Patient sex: M
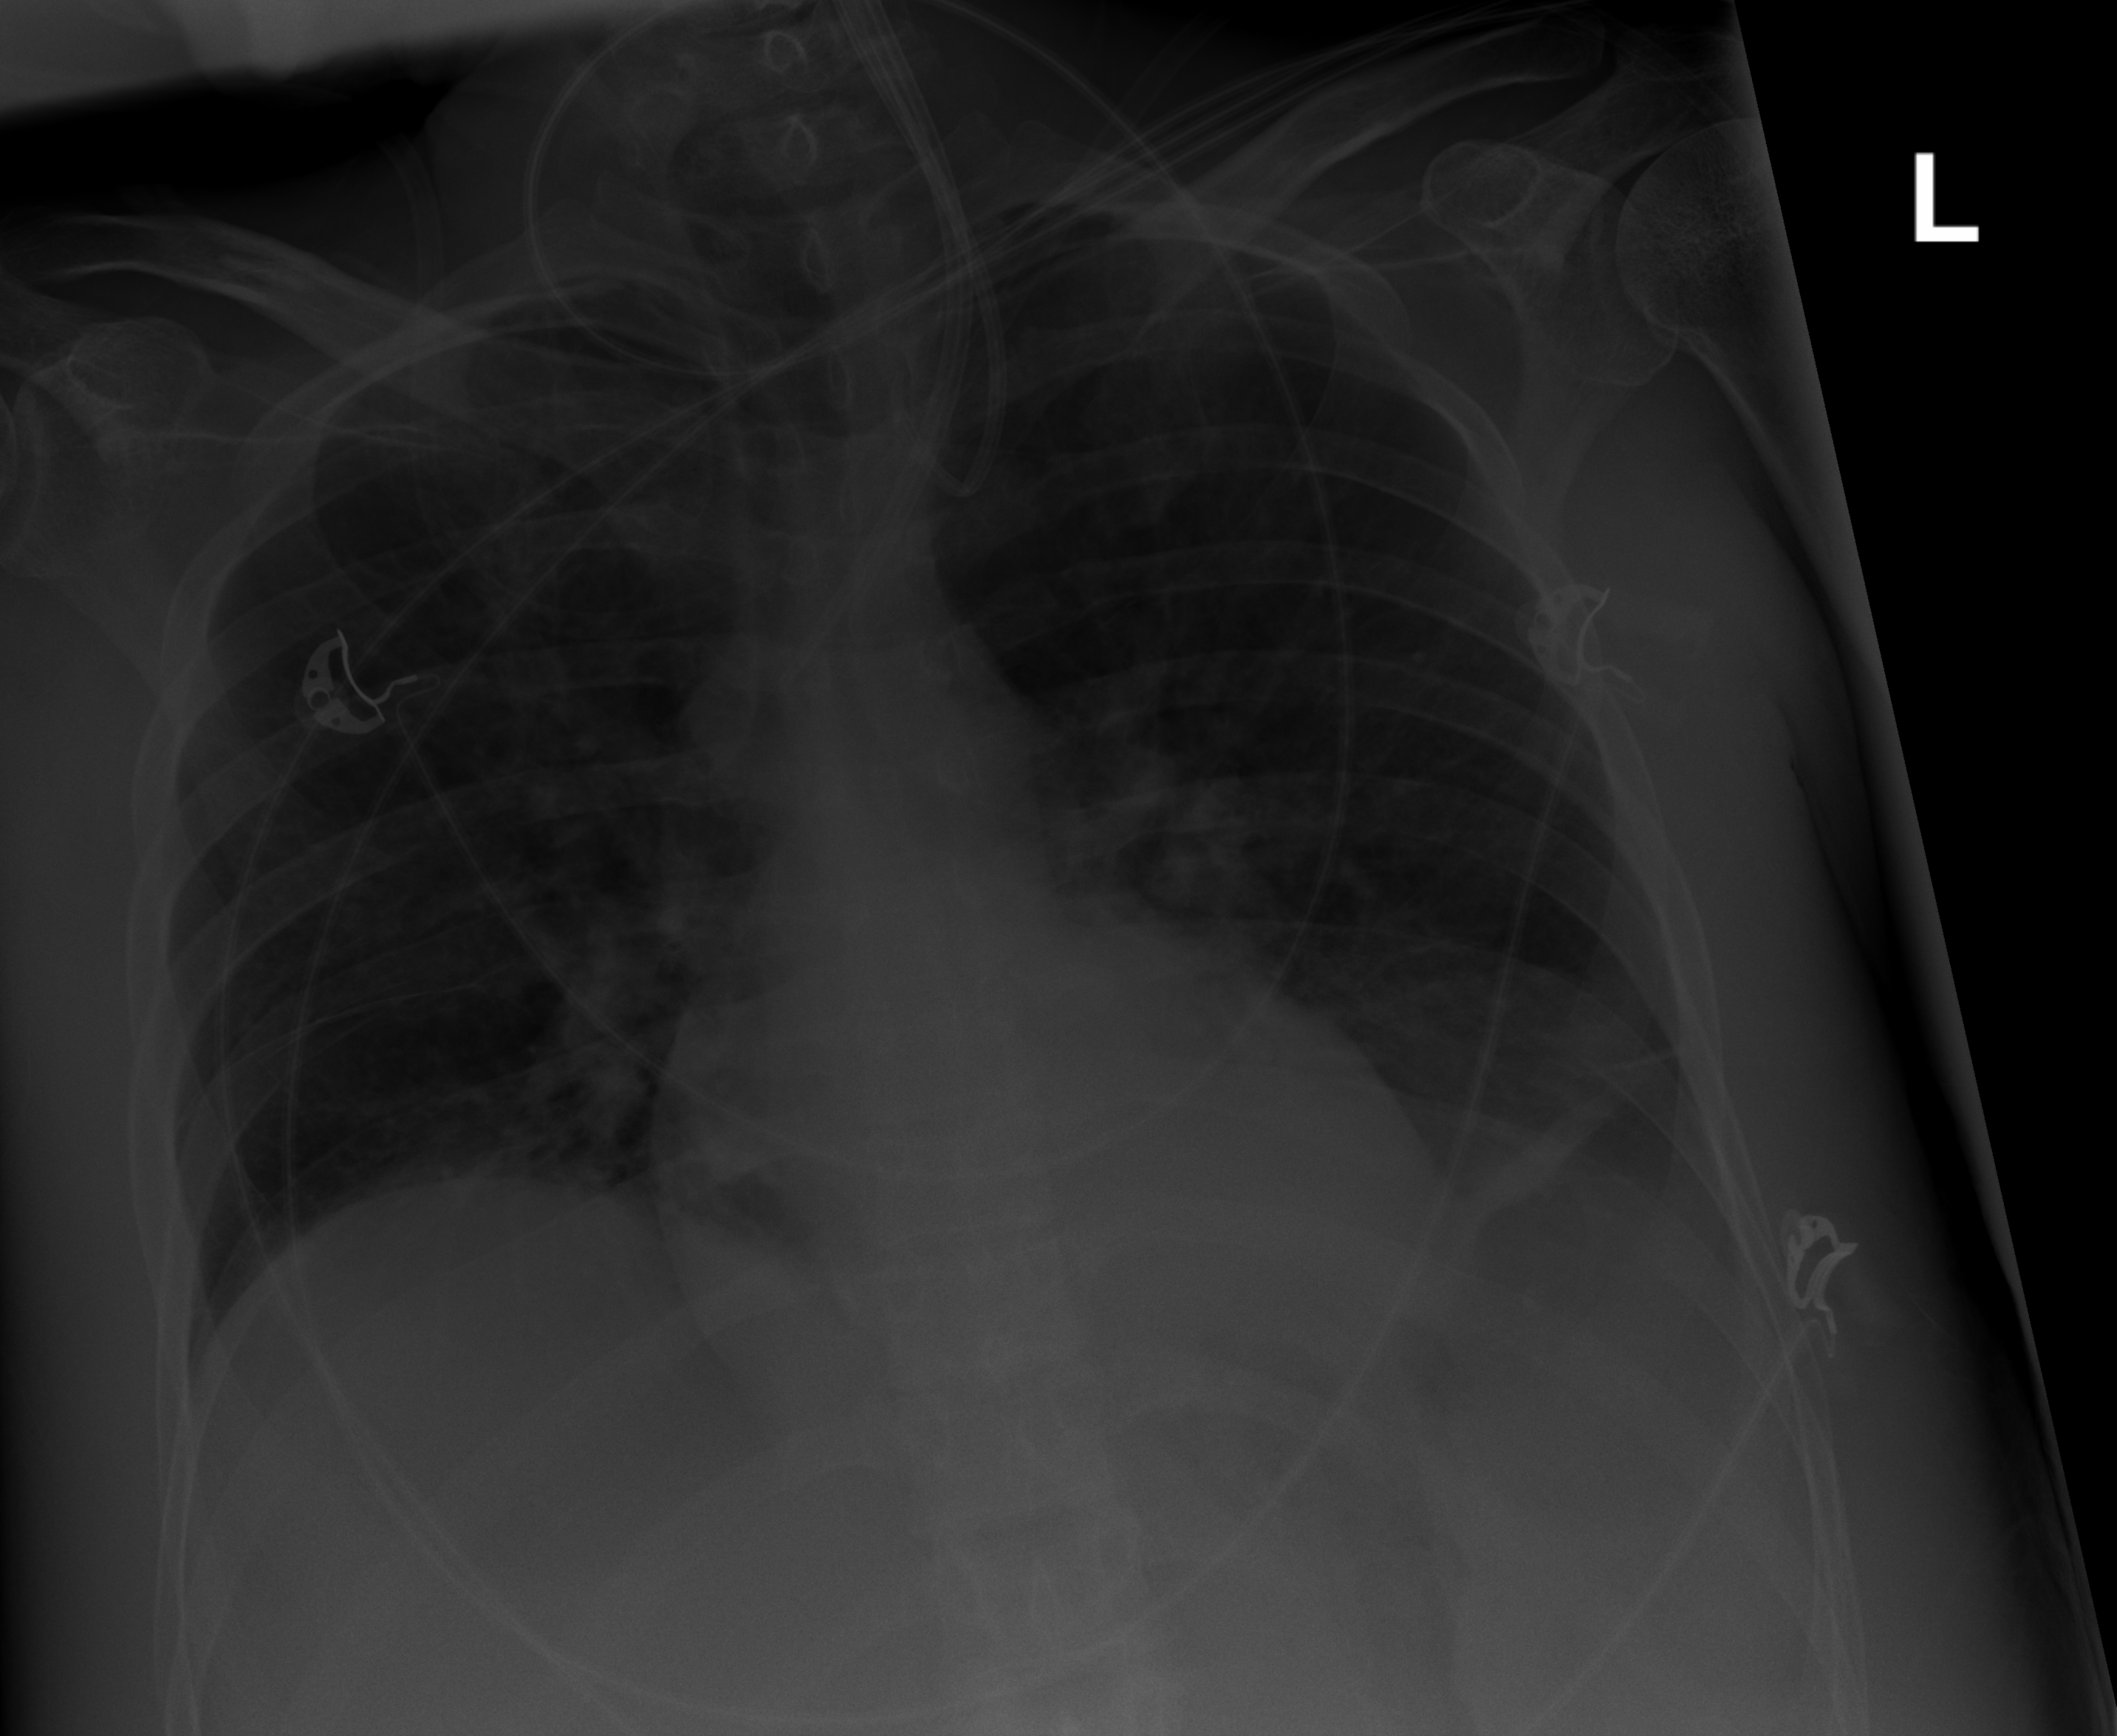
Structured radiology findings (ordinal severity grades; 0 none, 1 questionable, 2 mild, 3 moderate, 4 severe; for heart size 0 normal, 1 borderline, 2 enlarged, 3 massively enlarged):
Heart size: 0
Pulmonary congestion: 1
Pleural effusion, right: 0
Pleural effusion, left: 1
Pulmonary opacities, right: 0
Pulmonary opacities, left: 0
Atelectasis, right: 1
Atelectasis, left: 1